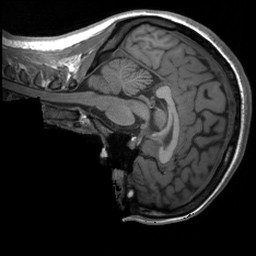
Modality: T1w
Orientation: sagittal
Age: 22
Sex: female
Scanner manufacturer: siemens
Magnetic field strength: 3 T
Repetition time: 1.9 s
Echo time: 0.00232 s